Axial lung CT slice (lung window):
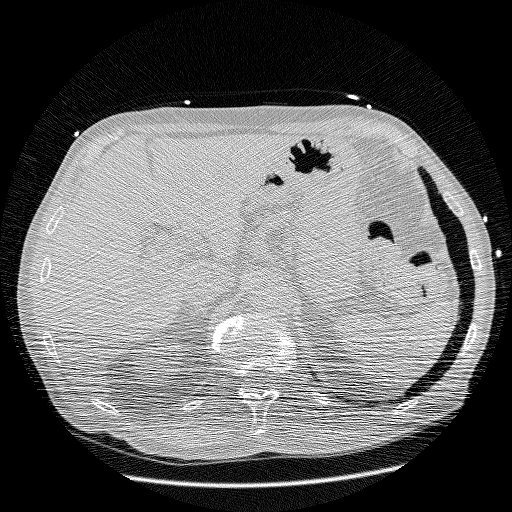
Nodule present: no